Question: I'm adding the items programatically, but MKUserTrackingBarButtonItem doesn't seem to offer any way to style it to fit in with a BlackTranslucent UIToolBar...

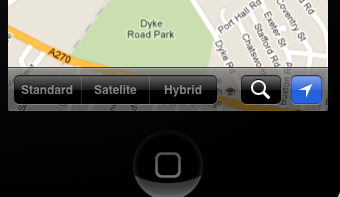
Answer: 'MKUserTrackingBarButtonItem' is a subclass of 'UIBarButtonItem' which has a 'tintColor' property. You can use this to make your button black.
'''
MKUserTrackingBarButtonItem *userTrackingBarButtonItem =
[[MKUserTrackingBarButtonItem alloc] initWithMapView:self.mapView];
[self.navigationController.toolbar setBarStyle:UIBarStyleBlack];
[userTrackingBarButtonItem setTintColor:[UIColor blackColor]];
'''
If you do set it to black like this, the user will never know when it's activated, as the blue color is never shown.